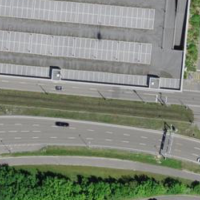
EUNIS habitat code: 57
Species observed at this site:
Dipsacus fullonum